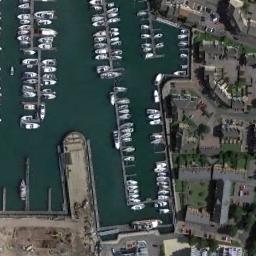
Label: harbor